Chest X-ray. View position: PA
Patient age: 45
Patient sex: F
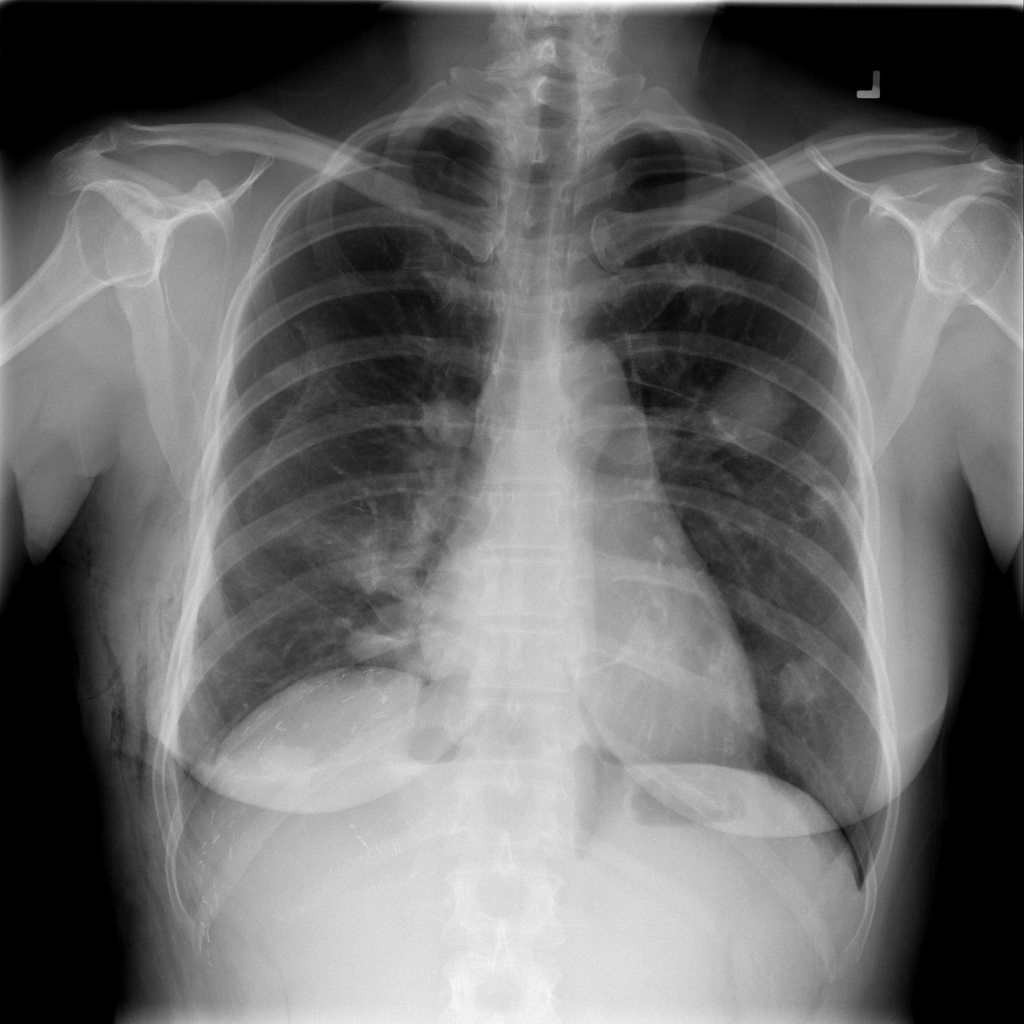
Finding: Pneumothorax